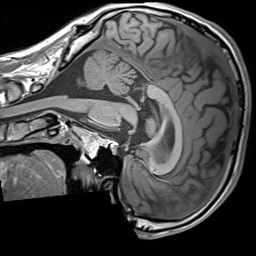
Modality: T1w
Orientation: sagittal
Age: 29
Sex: male
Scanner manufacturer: siemens
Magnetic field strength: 3 T
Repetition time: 1.6 s
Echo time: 0.00236 s